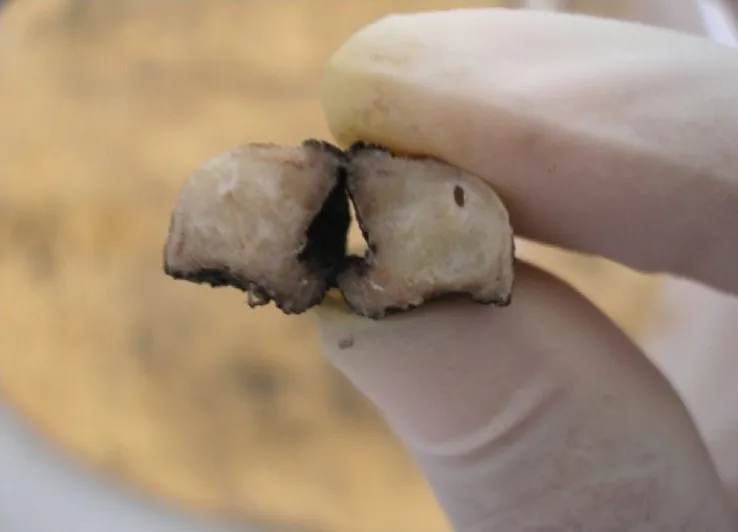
Gross specimen cut surface showing a well-circumscribed soft tissue lesion.
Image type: medical_photograph (other_medical_photograph)